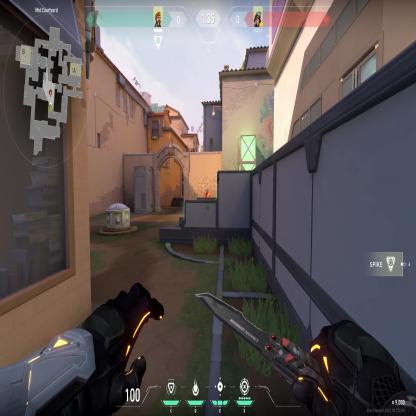
Label: enemy